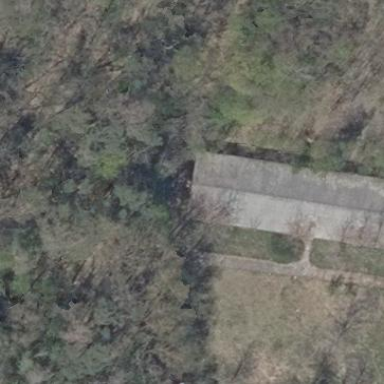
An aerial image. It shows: Ruins of building.